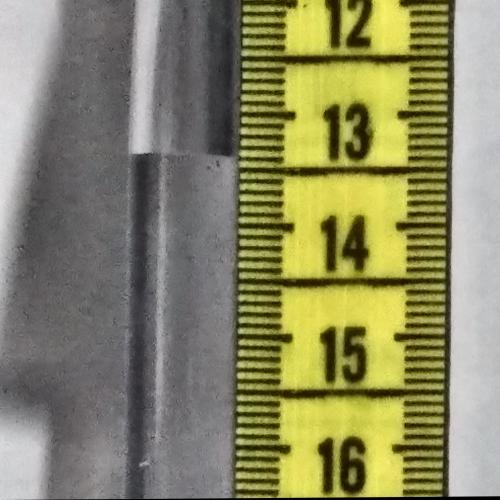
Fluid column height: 13.4 cm